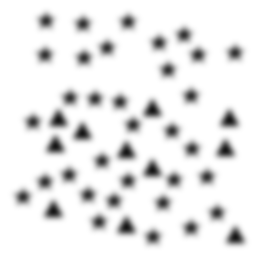
Squares: 0
Triangles: 11
Stars: 33
Total shapes: 44